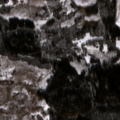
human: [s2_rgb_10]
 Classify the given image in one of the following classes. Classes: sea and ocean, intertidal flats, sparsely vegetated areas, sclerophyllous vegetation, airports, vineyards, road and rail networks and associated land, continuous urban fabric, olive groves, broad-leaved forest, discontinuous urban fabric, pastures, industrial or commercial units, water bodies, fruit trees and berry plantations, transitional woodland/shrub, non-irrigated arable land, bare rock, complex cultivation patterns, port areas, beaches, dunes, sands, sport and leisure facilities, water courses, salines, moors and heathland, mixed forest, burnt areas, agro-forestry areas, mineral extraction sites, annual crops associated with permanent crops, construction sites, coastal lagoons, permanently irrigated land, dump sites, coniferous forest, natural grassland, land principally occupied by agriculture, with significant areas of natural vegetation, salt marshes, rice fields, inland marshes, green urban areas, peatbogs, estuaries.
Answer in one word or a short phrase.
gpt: pastures, land principally occupied by agriculture, with significant areas of natural vegetation, broad-leaved forest, mixed forest, peatbogs